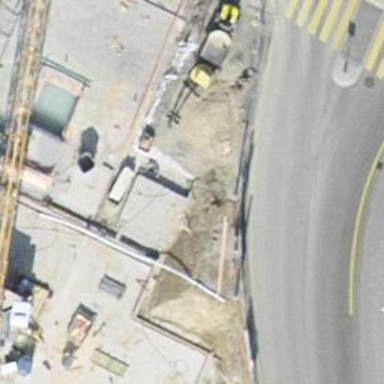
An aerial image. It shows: Parking entrance.